Field crop: maize
Growth stage: 2
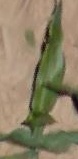
Species: maize